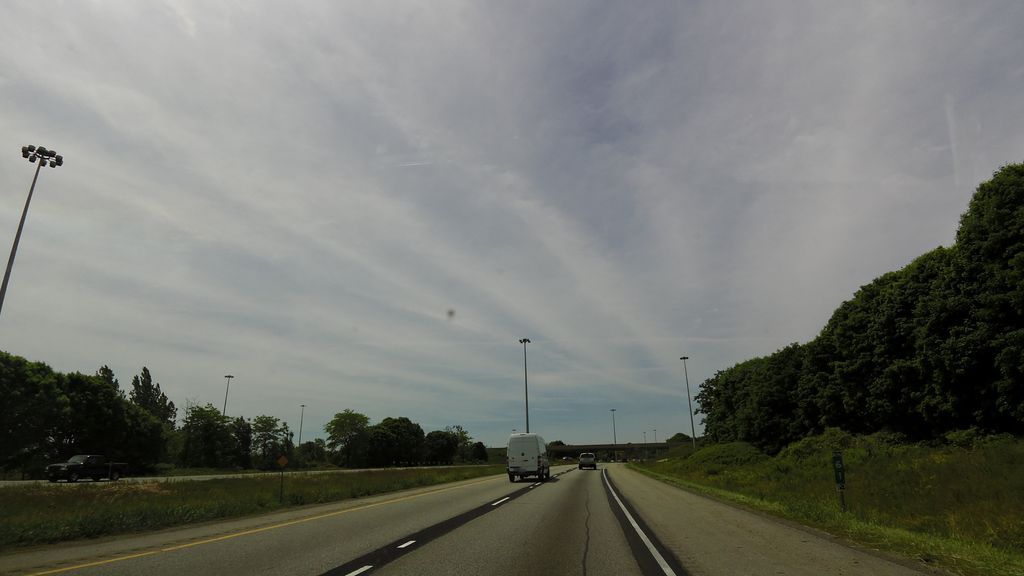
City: hamilton